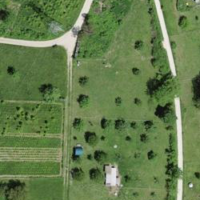
EUNIS habitat code: 25
Species observed at this site:
Prunus padus